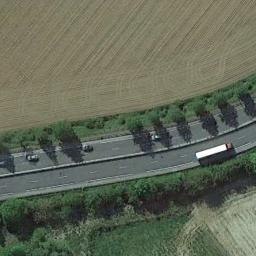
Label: freeway